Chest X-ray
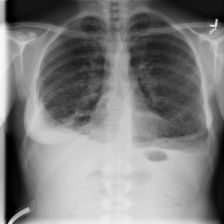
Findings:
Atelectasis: negative
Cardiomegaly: negative
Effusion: negative
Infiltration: negative
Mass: negative
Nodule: negative
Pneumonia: negative
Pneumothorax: negative
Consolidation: negative
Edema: negative
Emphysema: negative
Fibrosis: negative
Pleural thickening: positive
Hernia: negative